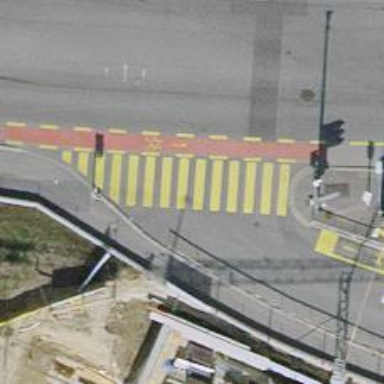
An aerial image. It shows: Marked crossing with traffic signals.